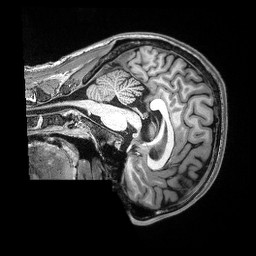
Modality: T1w
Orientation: sagittal